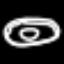
Label: donut